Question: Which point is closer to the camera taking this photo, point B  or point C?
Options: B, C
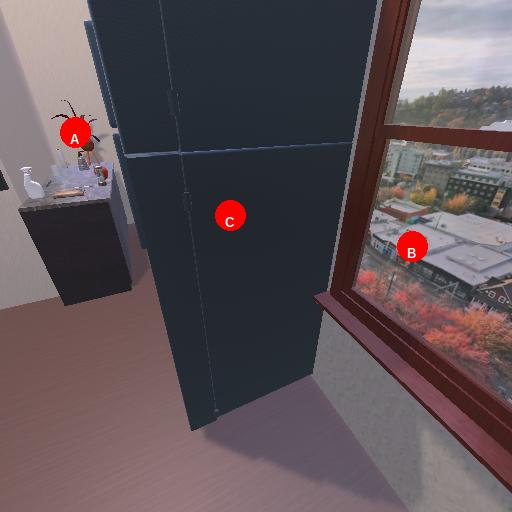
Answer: B